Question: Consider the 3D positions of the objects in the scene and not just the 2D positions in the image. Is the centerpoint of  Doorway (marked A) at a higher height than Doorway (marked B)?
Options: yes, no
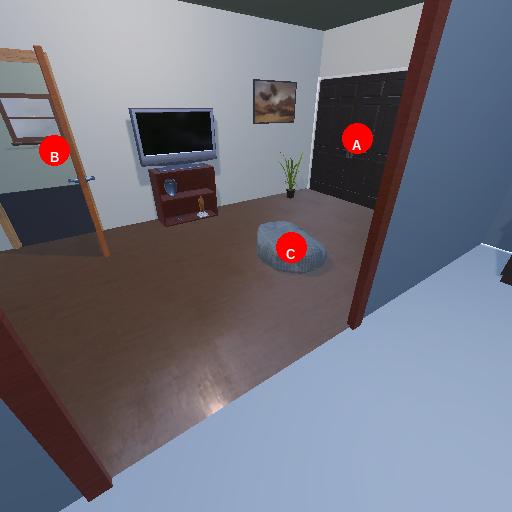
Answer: yes